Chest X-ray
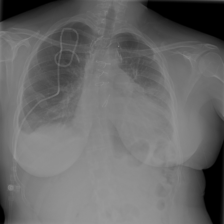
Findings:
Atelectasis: negative
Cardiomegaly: negative
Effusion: positive
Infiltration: negative
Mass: negative
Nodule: negative
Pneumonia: negative
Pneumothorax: positive
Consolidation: negative
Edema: negative
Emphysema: negative
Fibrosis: negative
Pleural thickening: negative
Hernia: negative